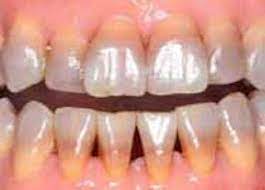
Condition: Tooth Discoloration